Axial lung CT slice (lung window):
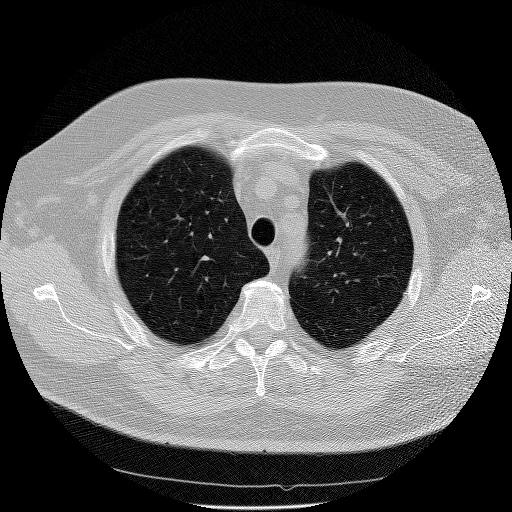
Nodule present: no